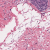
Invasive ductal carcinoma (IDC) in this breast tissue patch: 0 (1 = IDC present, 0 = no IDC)